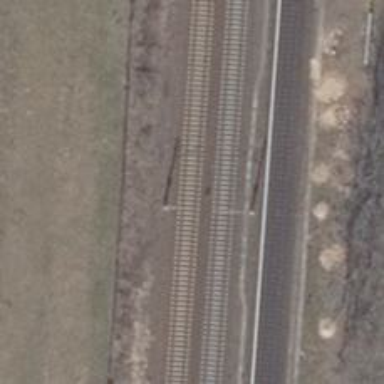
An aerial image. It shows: Railway signal.